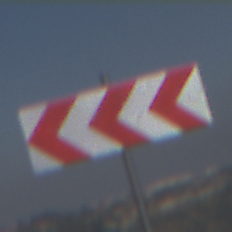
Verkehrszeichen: RichtungstafelnInKurvenGrossRechts
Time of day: Midday
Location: Outdoor (Nature)
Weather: PartlyCloudy
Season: NotSpecified
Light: Natural